Question: Is there any way to use UIAppearance to change the height of a label inside of a UINavigationBar. Here's the code and an image of what's going on so you can understand what the problem is.
'''
[[UINavigationBar appearance] setTitleVerticalPositionAdjustment:-5.0 forBarMetrics:UIBarMetricsDefault];
[[UINavigationBar appearance] setTitleVerticalPositionAdjustment:-5.0 forBarMetrics:UIBarMetricsLandscapePhone];
NSDictionary *textAttributes = [NSDictionary dictionaryWithObjects:[NSArray arrayWithObjects:[UIFont fontWithName:@"MarketingScript" size:34.0], nil]
forKeys:[NSArray arrayWithObjects:UITextAttributeFont, nil]];
'''

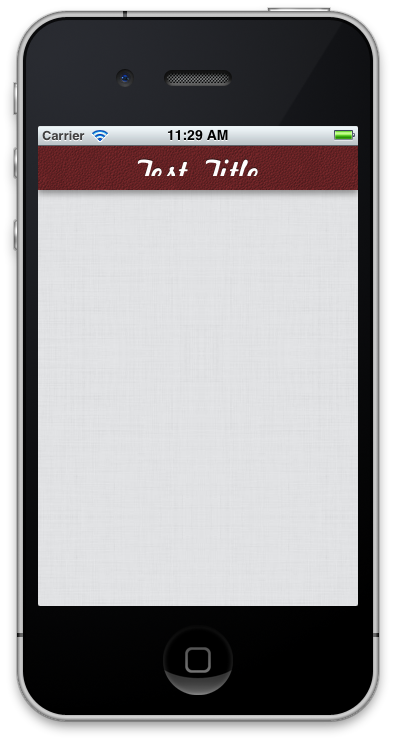
Answer: I ended up solving this by creating a custom UIView:
'''
+(NavigationBarTitleLabel *)titleLabelWithTitle:(NSString *)title {
// this will appear as the title in the navigation bar
NavigationBarTitleLabel *labelWrapper = [[NavigationBarTitleLabel alloc] initWithFrame:CGRectMake(0, 0, 200, 34)];
UILabel *label = [[UILabel alloc] initWithFrame:CGRectMake(0, 8, 200, 32)];
label.font = [UIFont fontWithName:@"MarketingScript" size:28.0];
label.text = title;
label.textColor = XHEXCOLOR(0XFFFFFF);
label.textAlignment = UITextAlignmentCenter;
label.backgroundColor = [UIColor clearColor];
label.layer.shadowColor = [UIColor blackColor].CGColor;
label.layer.shadowRadius = 2;
[labelWrapper addSubview:label];
[labelWrapper sizeToFit];
return labelWrapper;
}
'''
and then setting the titleView property on the navigationItem:
'''
self.navigationItem.titleView = [NavigationBarTitleLabel titleLabelWithTitle:self.title];
'''